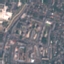
Land use / land cover: Residential